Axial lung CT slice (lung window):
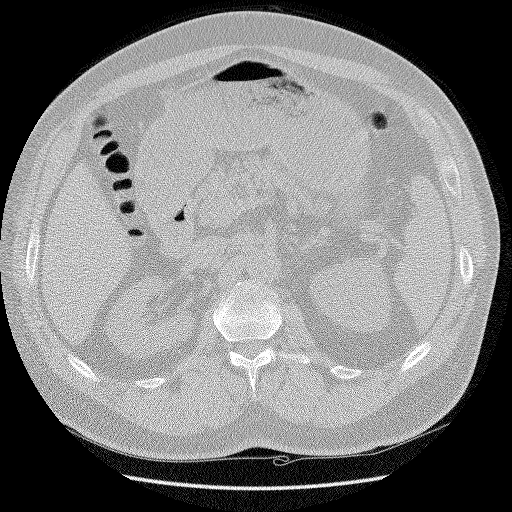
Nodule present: no